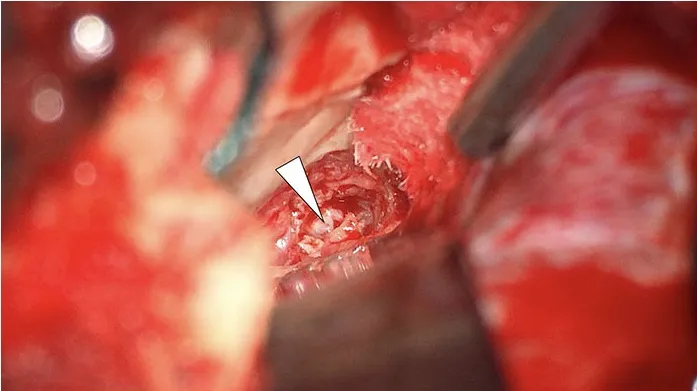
Middle cranial fossa craniotomy demonstrating the lesion in the petrous apex (arrowhead).
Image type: medical_photograph (other_medical_photograph)